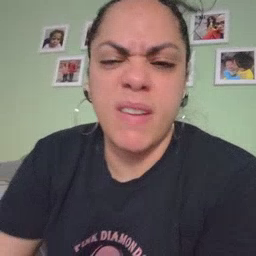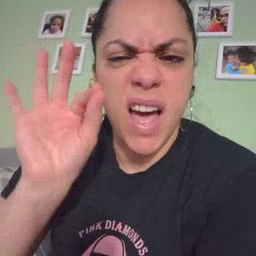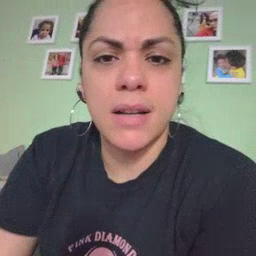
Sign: find